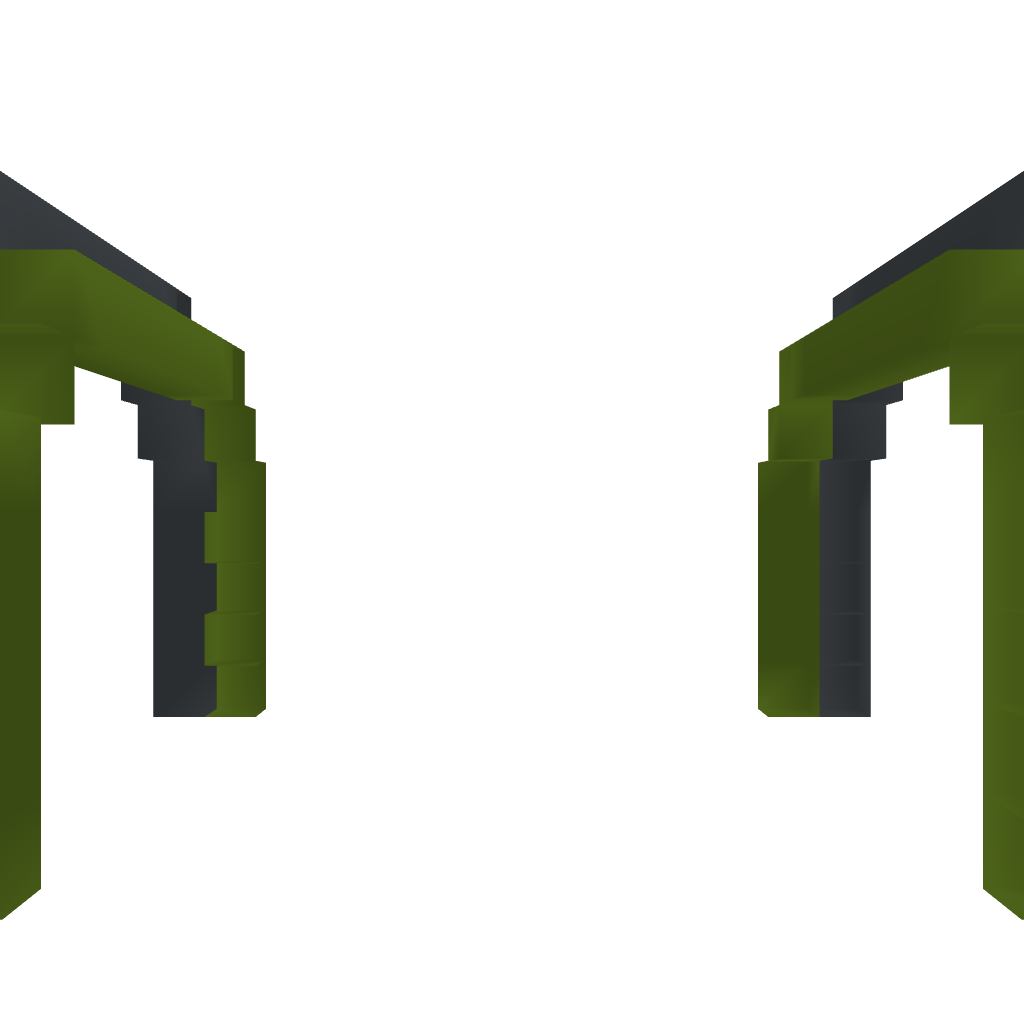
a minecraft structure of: HANGAR